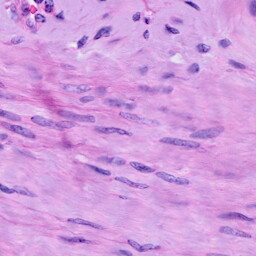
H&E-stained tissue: Cervix